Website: crate-barrel
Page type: account-selection
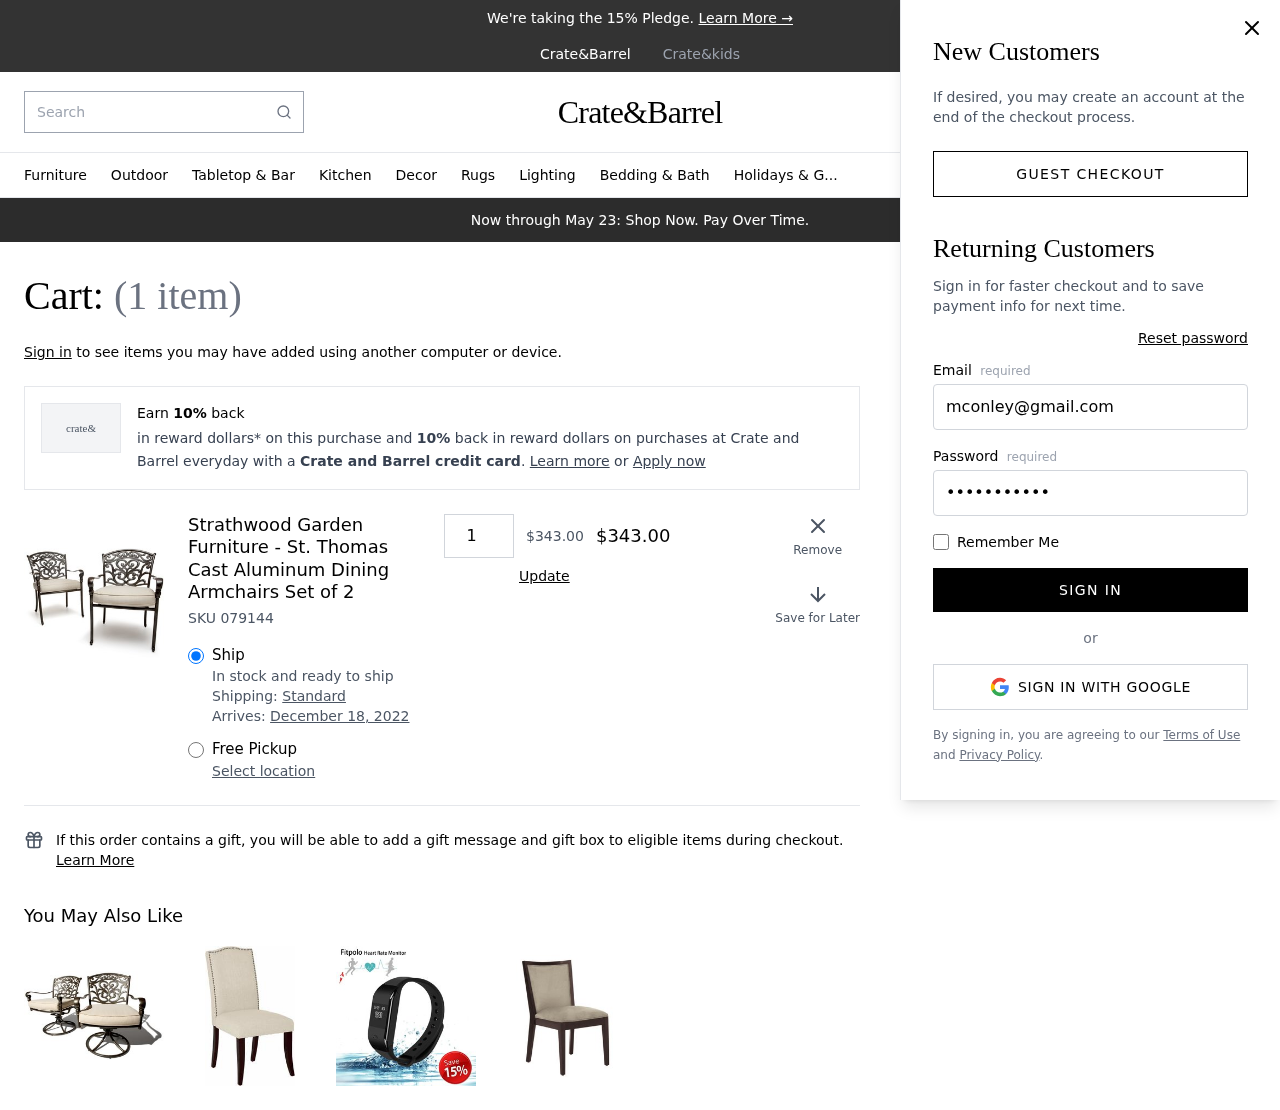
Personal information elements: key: PII_EMAIL
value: mconley@gmail.com
Product elements: key: PRODUCT1_NAME
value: Strathwood Garden Furniture - St. Thomas Cast Aluminum Dining Armchairs Set of 2
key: PRODUCT1_PRICE
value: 343
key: PRODUCT1_QUANTITY
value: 1
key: PRODUCT1_SKU
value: SKU 079144
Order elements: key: ORDER_NUM_ITEMS
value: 1
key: ORDER_DELIVERY_DATE
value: December 18, 2022
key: ORDER_SUBTOTAL
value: $343.00
Search elements: key: HEADER_SEARCH
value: Search